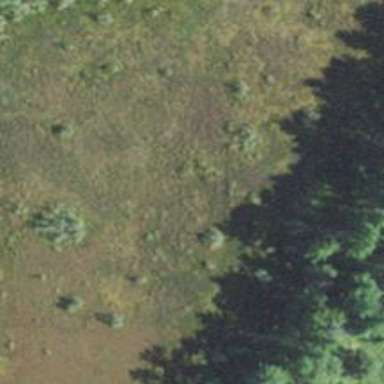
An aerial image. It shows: Bog wetland area.